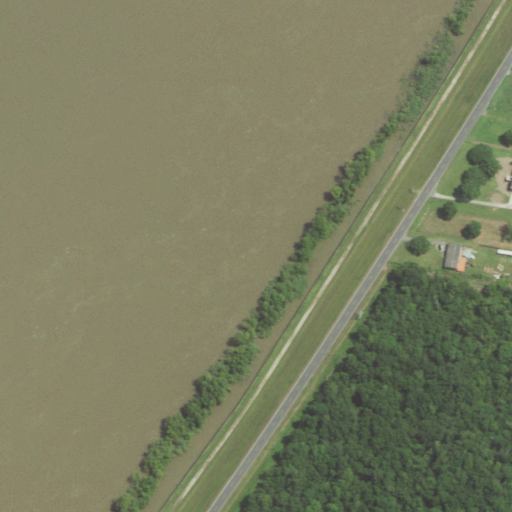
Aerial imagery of levee in Louisiana named Linwood Revetment containing open water, woody wetlands, herbaceous wetlands, low intensity development, open development, pasture, cultivated crops, and medium intensity development